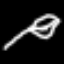
Label: leaf